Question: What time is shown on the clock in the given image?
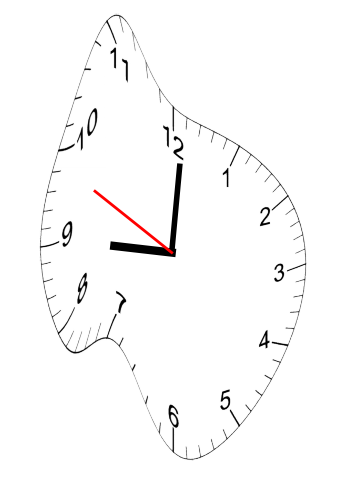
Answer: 09:00:49